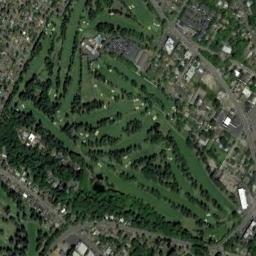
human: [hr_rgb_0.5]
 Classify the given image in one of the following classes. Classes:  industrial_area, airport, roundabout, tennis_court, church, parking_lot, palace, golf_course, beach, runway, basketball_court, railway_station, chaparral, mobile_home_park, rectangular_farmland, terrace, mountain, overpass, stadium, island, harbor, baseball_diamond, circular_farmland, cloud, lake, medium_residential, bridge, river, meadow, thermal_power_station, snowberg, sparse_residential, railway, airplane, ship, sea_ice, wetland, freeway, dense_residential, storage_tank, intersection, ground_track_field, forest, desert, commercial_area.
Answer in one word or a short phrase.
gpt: golf_course